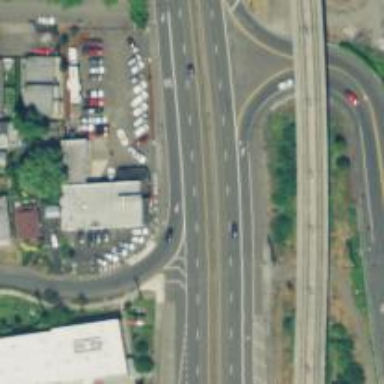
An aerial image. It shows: Expressway with asphalt surface classified as trunk highway.